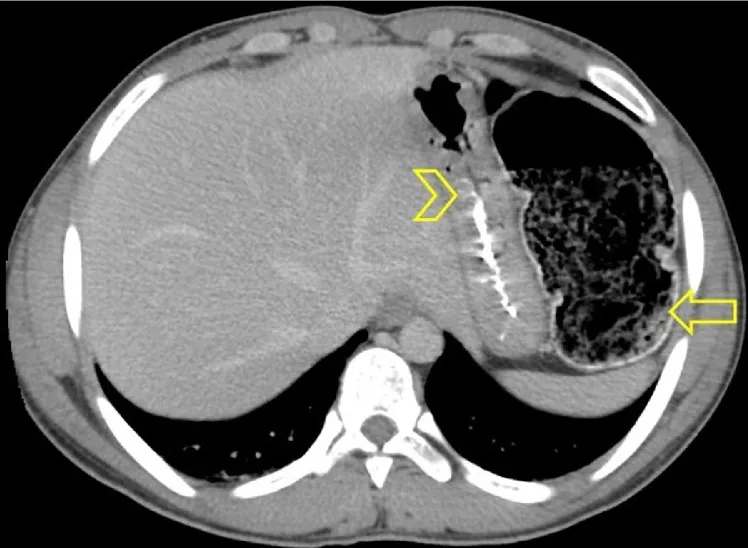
Axial CT scan of the abdomen showing distended colon (arrow) and compressed stomach (arrow head) by extrinsic compression of the colon.
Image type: radiology (ct)